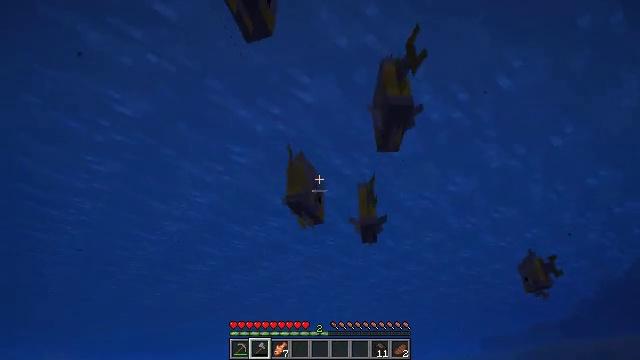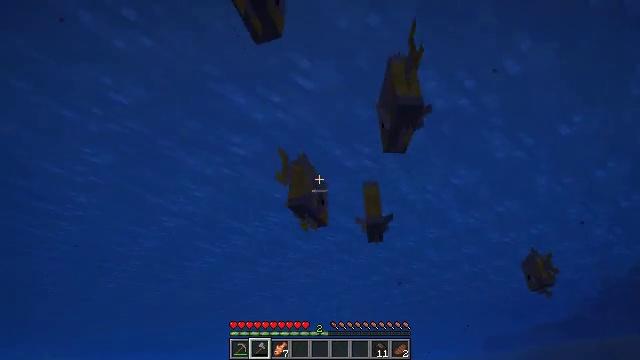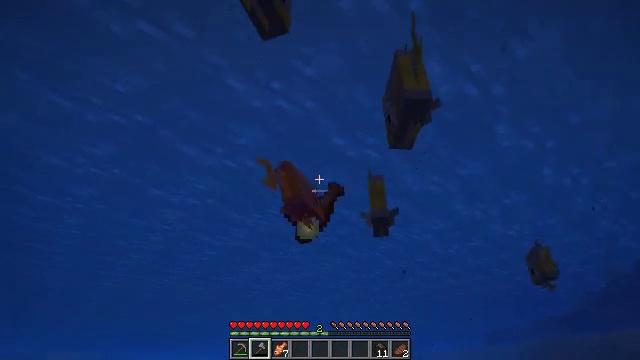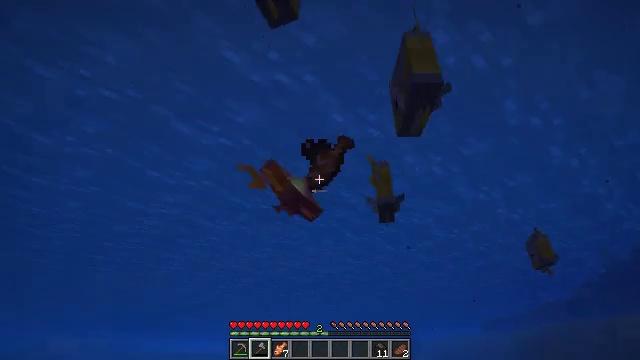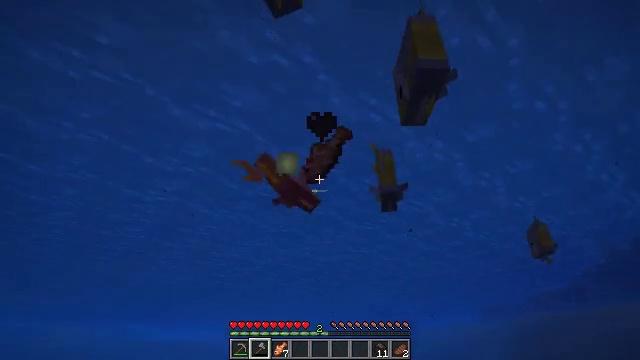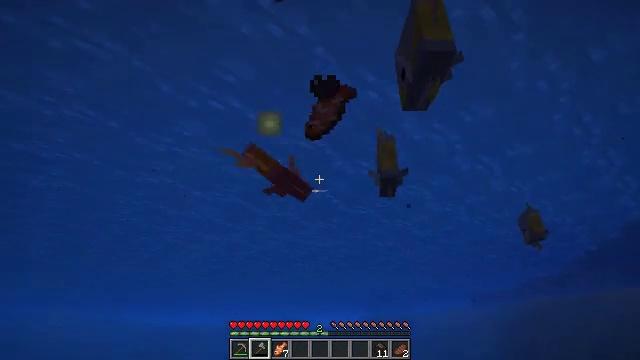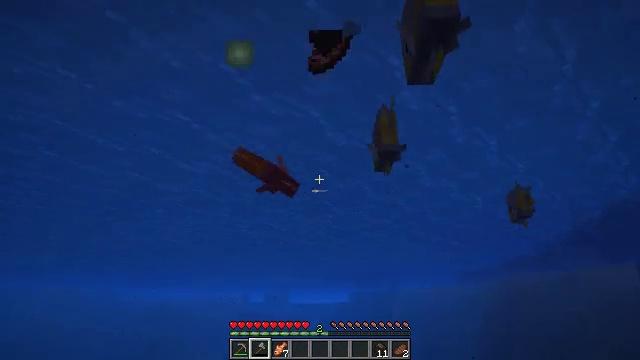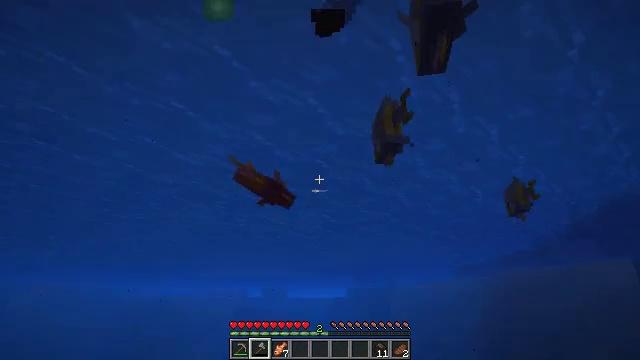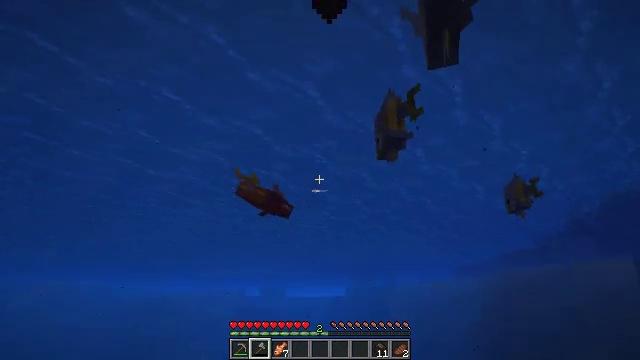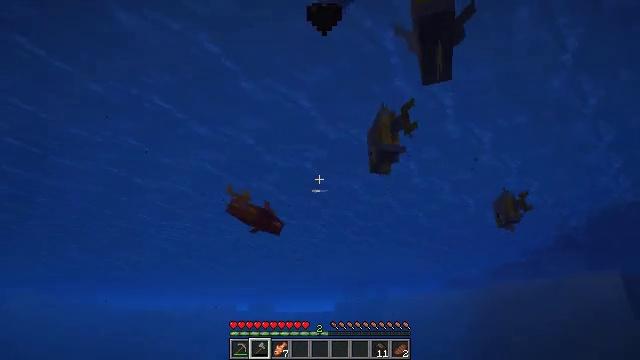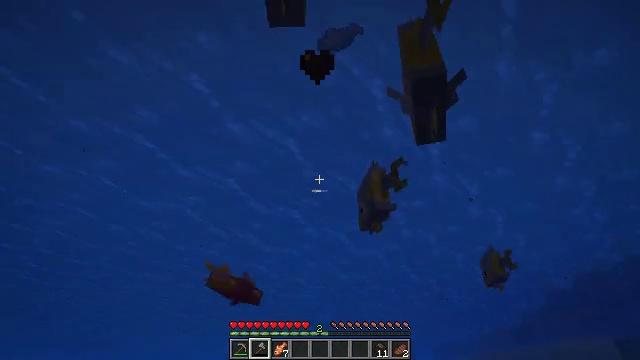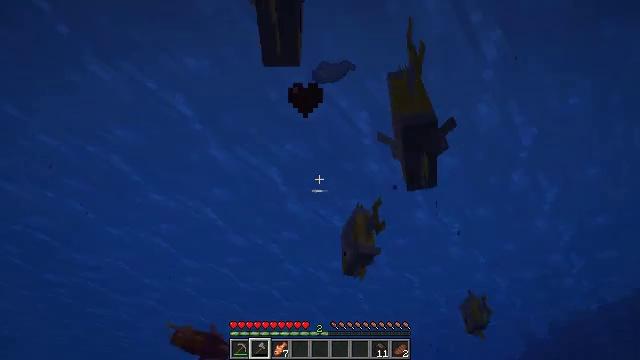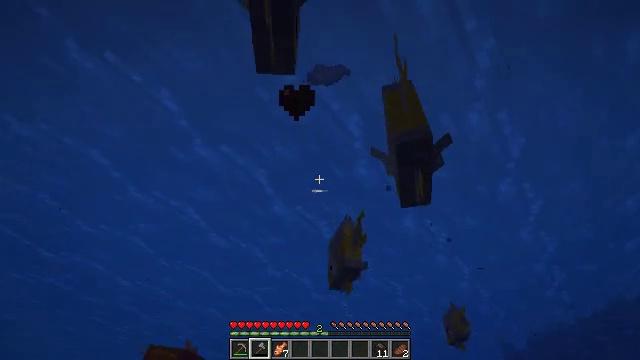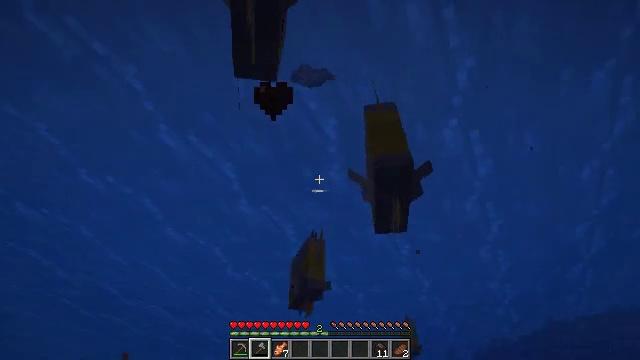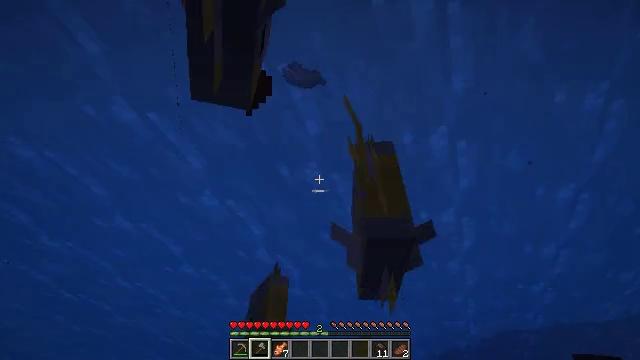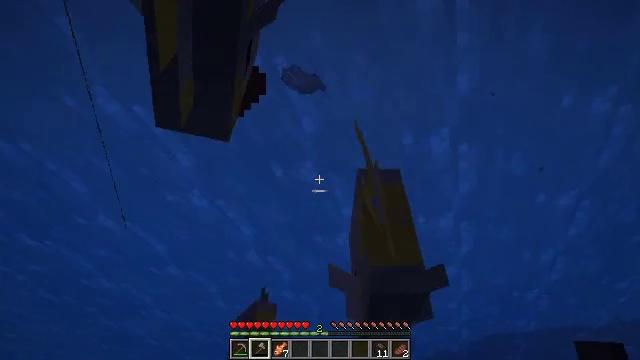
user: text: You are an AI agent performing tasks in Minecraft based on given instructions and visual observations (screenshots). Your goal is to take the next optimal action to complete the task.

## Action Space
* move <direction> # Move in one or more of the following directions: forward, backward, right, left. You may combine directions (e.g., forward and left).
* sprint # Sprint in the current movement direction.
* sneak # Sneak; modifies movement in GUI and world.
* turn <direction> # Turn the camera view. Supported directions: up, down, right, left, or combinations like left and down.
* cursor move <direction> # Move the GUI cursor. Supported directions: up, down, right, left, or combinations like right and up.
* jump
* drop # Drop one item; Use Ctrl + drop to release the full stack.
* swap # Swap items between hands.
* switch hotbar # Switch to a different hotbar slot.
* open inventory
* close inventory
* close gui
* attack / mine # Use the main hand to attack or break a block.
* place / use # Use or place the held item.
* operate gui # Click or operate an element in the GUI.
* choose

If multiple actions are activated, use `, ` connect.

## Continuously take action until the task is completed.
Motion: motion action
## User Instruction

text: Kill mobs in the water.
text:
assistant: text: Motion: move forward
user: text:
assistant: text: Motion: move forward
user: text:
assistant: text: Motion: move forward, turn down
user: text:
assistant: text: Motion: move forward, turn down
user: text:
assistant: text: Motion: move forward, turn right and down
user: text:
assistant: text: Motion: move forward, turn right and down
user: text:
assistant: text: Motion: move forward
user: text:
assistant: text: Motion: move forward
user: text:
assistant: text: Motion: move forward, turn right and up
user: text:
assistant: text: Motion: move forward, turn right and up
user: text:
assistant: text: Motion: move forward, turn right and up, jump
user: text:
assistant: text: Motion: move forward, turn right and up, jump
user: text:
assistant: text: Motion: move forward, turn right, jump
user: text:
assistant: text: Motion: move forward, turn right, jump
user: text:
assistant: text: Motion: move forward, turn right, jump
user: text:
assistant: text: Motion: move forward, jump
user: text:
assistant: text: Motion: move forward, jump
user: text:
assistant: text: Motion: move forward, turn down
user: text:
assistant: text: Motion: move forward, turn down
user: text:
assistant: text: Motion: move forward, turn down
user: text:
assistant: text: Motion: move forward, turn right and down
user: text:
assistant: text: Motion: move forward, turn right and down
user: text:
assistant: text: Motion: move forward, turn right and down
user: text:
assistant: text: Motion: move forward, turn down
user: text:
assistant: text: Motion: move forward, turn left and down, attack / mine
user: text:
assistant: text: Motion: move forward, turn down, attack / mine
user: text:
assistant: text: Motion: move forward, attack / mine
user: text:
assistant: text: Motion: move forward, turn left and up
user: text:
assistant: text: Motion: move forward, turn left and up
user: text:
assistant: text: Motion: move forward, turn left